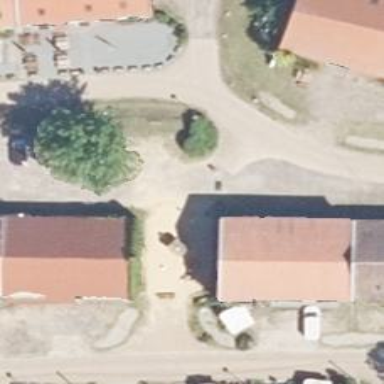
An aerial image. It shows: Alley classified as service road.